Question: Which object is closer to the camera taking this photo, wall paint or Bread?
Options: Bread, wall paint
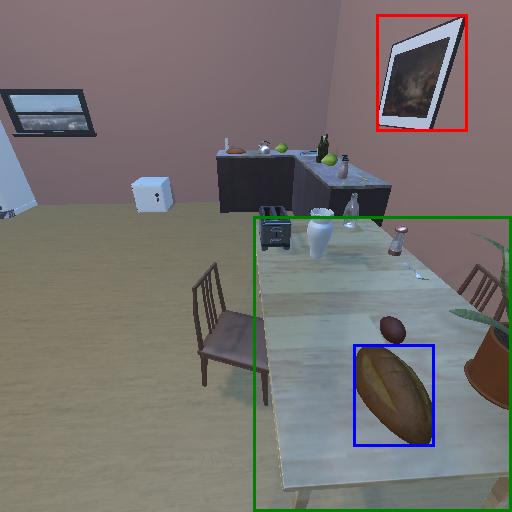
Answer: Bread